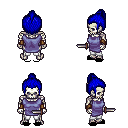
a pixel art fantasy rpg character, male body template, skeleton, chain tabard jacket, white pants, blue short topknot hairstyle, leather bracers, black slippers, dagger, four views (front, back, left, right), 2x2 character sprite sheet, small pixel art, hard edges, no anti-aliasing